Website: crate-barrel
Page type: receipt
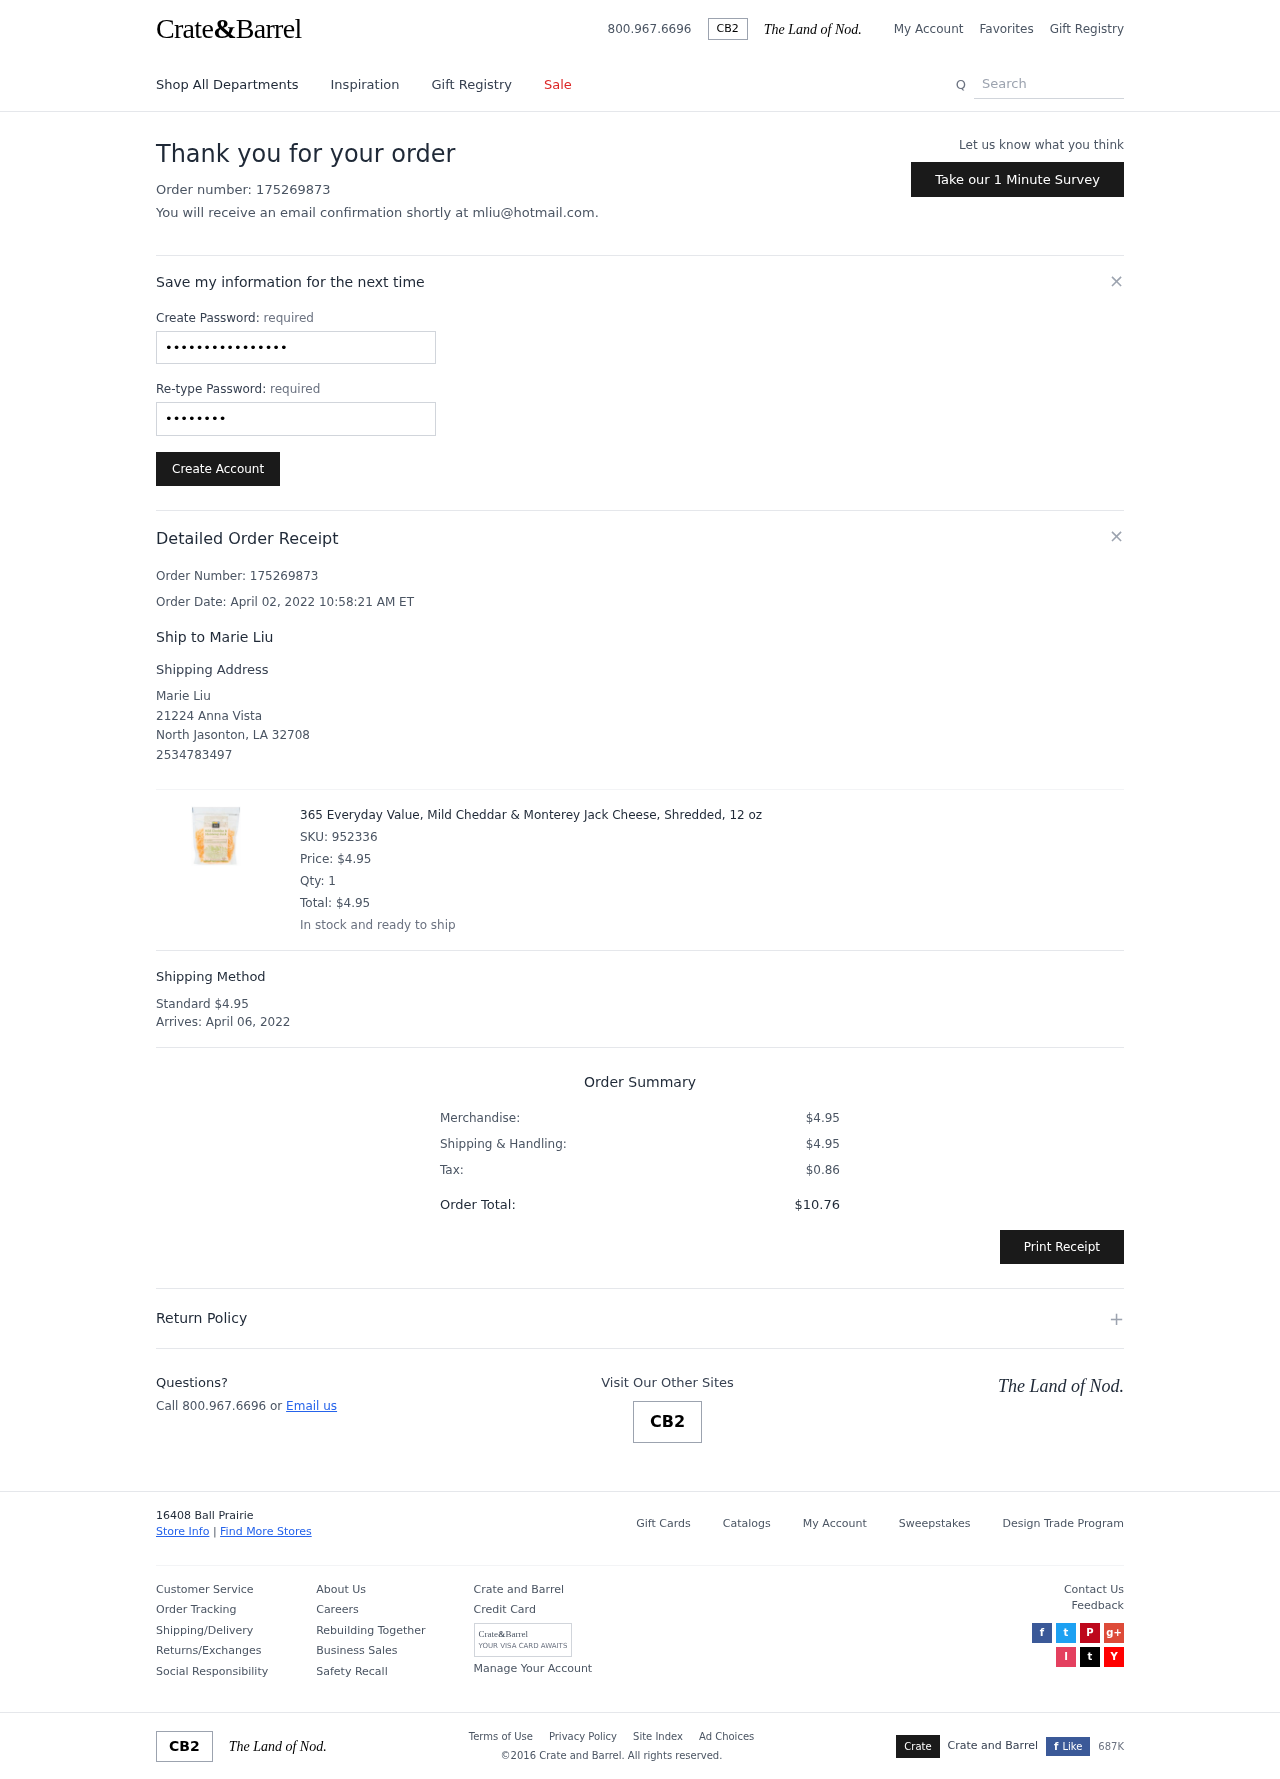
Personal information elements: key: PII_CITY
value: North Jasonton
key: PII_EMAIL
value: mliu@hotmail.com
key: PII_FULLNAME
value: Marie Liu
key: PII_FULLNAME
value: Ship to Marie Liu
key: PII_PHONE
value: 2534783497
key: PII_POSTCODE
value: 32708
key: PII_STATE_ABBR
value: LA
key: PII_STREET
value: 21224 Anna Vista
Product elements: key: PRODUCT1_NAME
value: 365 Everyday Value, Mild Cheddar & Monterey Jack Cheese, Shredded, 12 oz
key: PRODUCT1_PRICE
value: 4.95
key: PRODUCT1_QUANTITY
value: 1
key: PRODUCT1_SKU
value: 952336
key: PRODUCT1_TOTAL
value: $4.95
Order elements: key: ORDER_ID
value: Order Number: 175269873
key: ORDER_ID
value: Order number: 175269873
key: ORDER_DATE
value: Order Date: April 02, 2022 10:58:21 AM ET
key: ORDER_SHIPPING_COST
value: $4.95
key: ORDER_DELIVERY_DATE
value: April 06, 2022
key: ORDER_SUBTOTAL
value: $4.95
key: ORDER_TAX
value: $0.86
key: ORDER_TOTAL
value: $10.76
Search elements: key: HEADER_SEARCH
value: Search